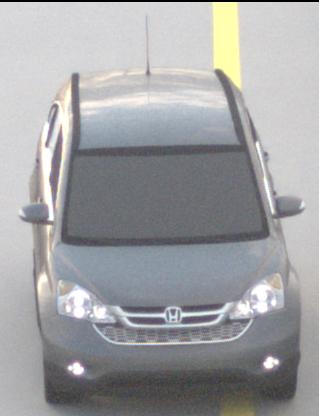
Make: Honda
Model: CR-V
Detailed model: CR-V (III) (04/10 - 10/12)
Model produced from: 2010
Model produced until: 2012
Doors: 5
Color: gray
Road condition: dry road
Daytime: sunrise or sunset
Contrast: low contrast